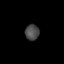
Tissue: skin
Cell type: Epithelial cells
Senescence score: 0.2661
Nuclear area (px): 217
Mean DAPI intensity: 73.24